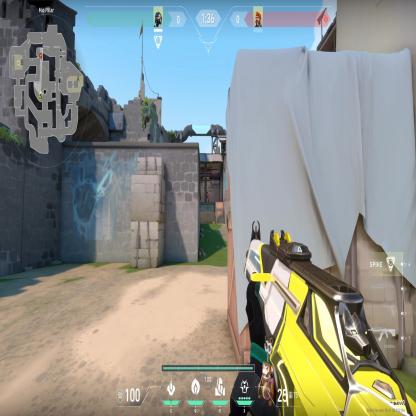
Label: enemy